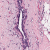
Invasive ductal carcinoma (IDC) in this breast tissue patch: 0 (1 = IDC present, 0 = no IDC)